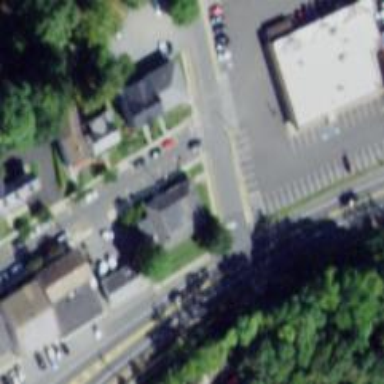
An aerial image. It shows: Post office.